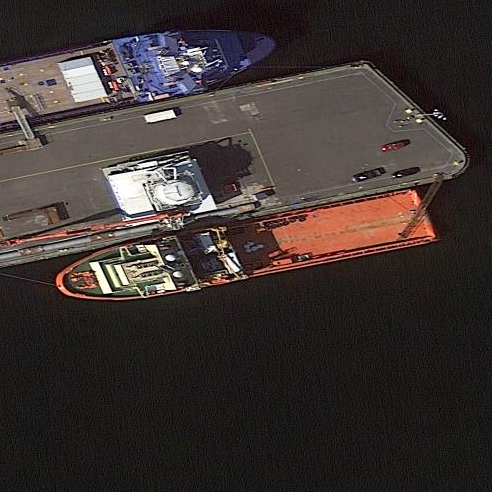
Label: civil